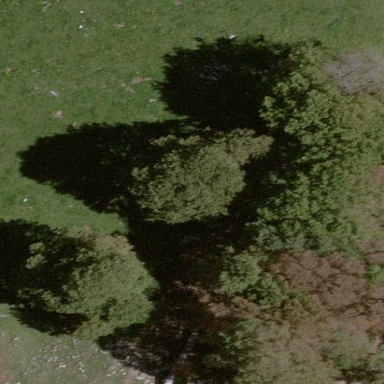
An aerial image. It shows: Forest area.